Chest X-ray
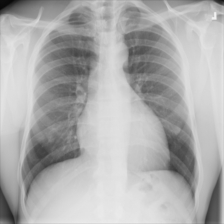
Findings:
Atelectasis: negative
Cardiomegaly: negative
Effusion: negative
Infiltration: negative
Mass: negative
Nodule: negative
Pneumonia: negative
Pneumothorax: negative
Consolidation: negative
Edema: negative
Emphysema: negative
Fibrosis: negative
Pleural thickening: negative
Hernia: negative